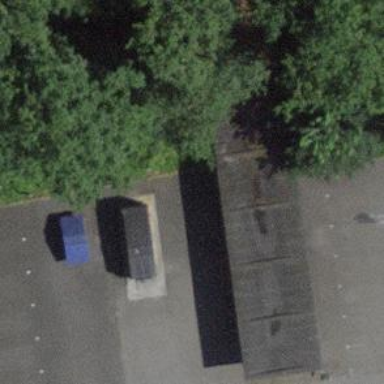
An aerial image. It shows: Bicycle parking facility.